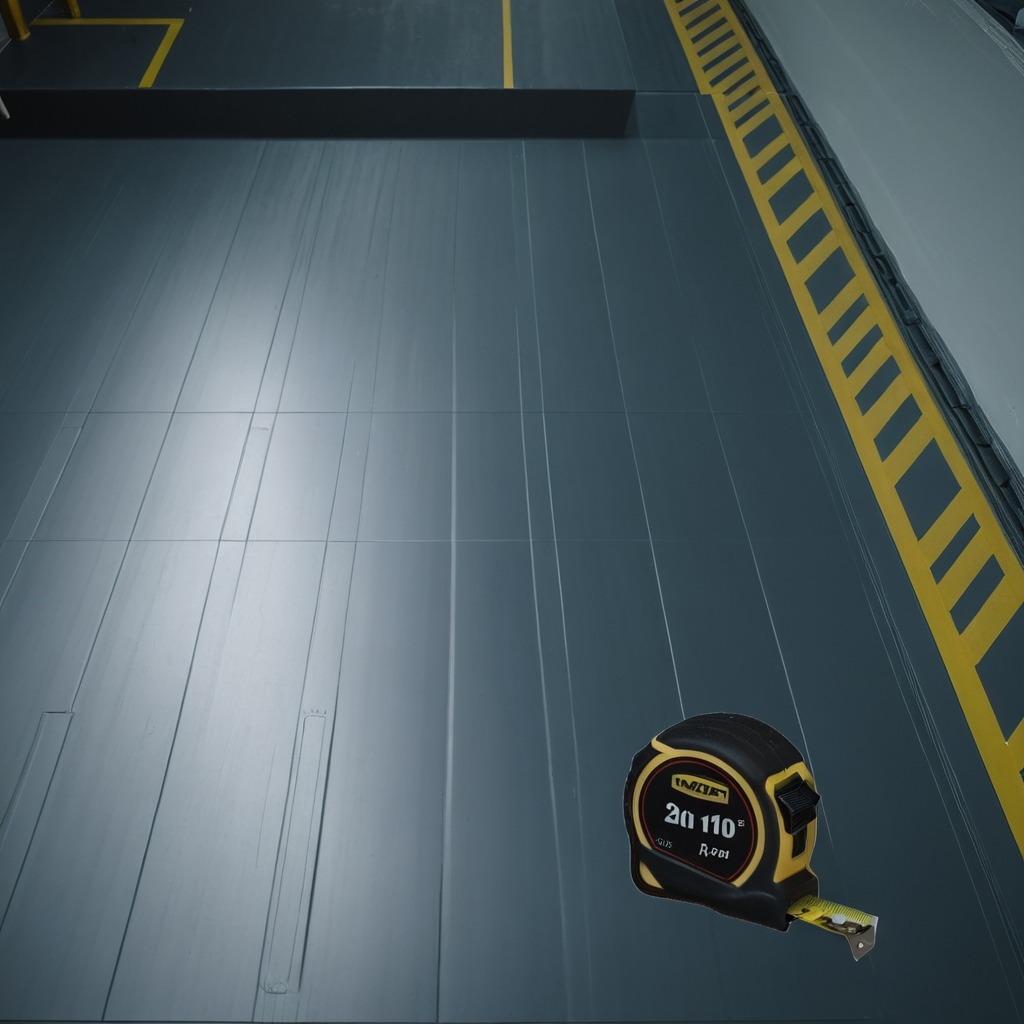
A measuring tape is lying on a toolbox surface in an airplane hangar workshop 8K.